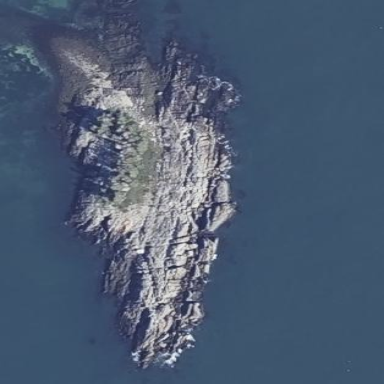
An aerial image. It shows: Island with natural coastline.